【题型】证明题　【知识点】解析几何　【难度】medium
（2019·上海·高考真题）已知抛物线方程$y^2 = 4x$，$F$为焦点，$P$为抛物线准线上一点，$Q$为线段$PF$与抛物线的交点，定义：$d(P) = \dfrac{|PF|}{|FQ|}$.

(1) 当$P\left(-1,-\dfrac{8}{3}\right)$时，求$d(P)$;

(2) 证明：存在常数$a$，使得$2d(P) = |PF| + a$;

(3) $P_1,P_2,P_3$为抛物线准线上三点，且$|P_1P_2| = |P_2P_3|$，判断$d(P_1) + d(P_3)$与$2d(P_2)$的关系.
【解答】
【详解】由题意可知：$F(1,0)$，准线方程为：$x = -1$

(1) 因为$k_{PF} = \dfrac{\dfrac{8}{3}}{\dfrac{3}{2}} = \dfrac{4}{3} \Rightarrow y = \dfrac{4}{3}(x - 1)$

联立方程$\begin{cases} y = \dfrac{4}{3}(x - 1) \\ y^2 = 4x \end{cases} \Rightarrow x_Q = \dfrac{1}{4}$

则$\begin{cases} |PF| = \sqrt{(-1 - 1)^2 + \left(-\dfrac{8}{3} - 0\right)^2} = \dfrac{10}{3} \\ |QF| = x_Q + 1 = \dfrac{5}{4} \end{cases} \Rightarrow d(P) = \dfrac{8}{3}$

(2) 当$P(-1,0)$时，易得$a = 2d(P) - |PF| = 2$

设$P(-1,y_P)$，$y_P > 0$，直线$PF: x = my + 1$，则$my_P = -2$

联立$\begin{cases} x = my + 1 \\ y^2 = 4x \end{cases}$，$y^2 - 4my - 4 = 0$

$\therefore y_Q = \dfrac{4m + \sqrt{(4m)^2 + 16}}{2} = 2m + 2\sqrt{m^2 + 1}$

$2d(P) - |PF| = 2\dfrac{y_P}{y_Q} - \sqrt{1 + m^2}y_P = 2\dfrac{-2}{m(2m + 2\sqrt{m^2 + 1})} + \dfrac{2\sqrt{1 + m^2}}{m}$

$= -2\dfrac{\sqrt{m^2 + 1} - m}{m} + \dfrac{2\sqrt{1 + m^2}}{m} = 2$

由对称性可知$y_P < 0$亦成立

综上所述，存在$a = 2$，使得$2d(P) = |PF| + a$

(3) 由$|P_1P_2| = |P_2P_3|$可知$P_2$为$P_1,P_3$中点

设$P_1(-1,y_1),P_2(-1,y_2),P_3(-1,y_3)$，则

$2[d(P_1) + d(P_3)] - 4d(P_2) = |P_1F| + |P_3F| - 2|P_2F| = \sqrt{y_1^2 + 4} + \sqrt{y_3^2 + 4} - 2\sqrt{y_2^2 + 4}$

$= \sqrt{y_1^2 + 4} + \sqrt{y_3^2 + 4} - 2\sqrt{\left(\dfrac{y_1 + y_3}{2}\right)^2 + 4} = \sqrt{y_1^2 + 4} + \sqrt{y_3^2 + 4} - \sqrt{(y_1 + y_3)^2 + 16}$

因为$\left(\sqrt{y_1^2 + 4} + \sqrt{y_3^2 + 4}\right)^2 - \left[(y_1 + y_3)^2 + 16\right] = 2\sqrt{y_1^2 + 4}\sqrt{y_3^2 + 4} - 2y_1y_3 - 8$

又因$(y_1^2 + 4)(y_3^2 + 4) - (y_1y_3 + 4)^2 = 4(y_1^2 + y_3^2) - 8y_1y_3 > 0$

所以$d(P_1) + d(P_3) > 2d(P_2)$
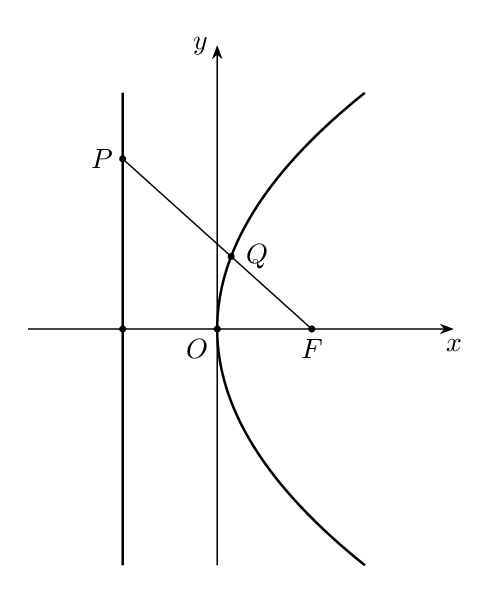